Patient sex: M
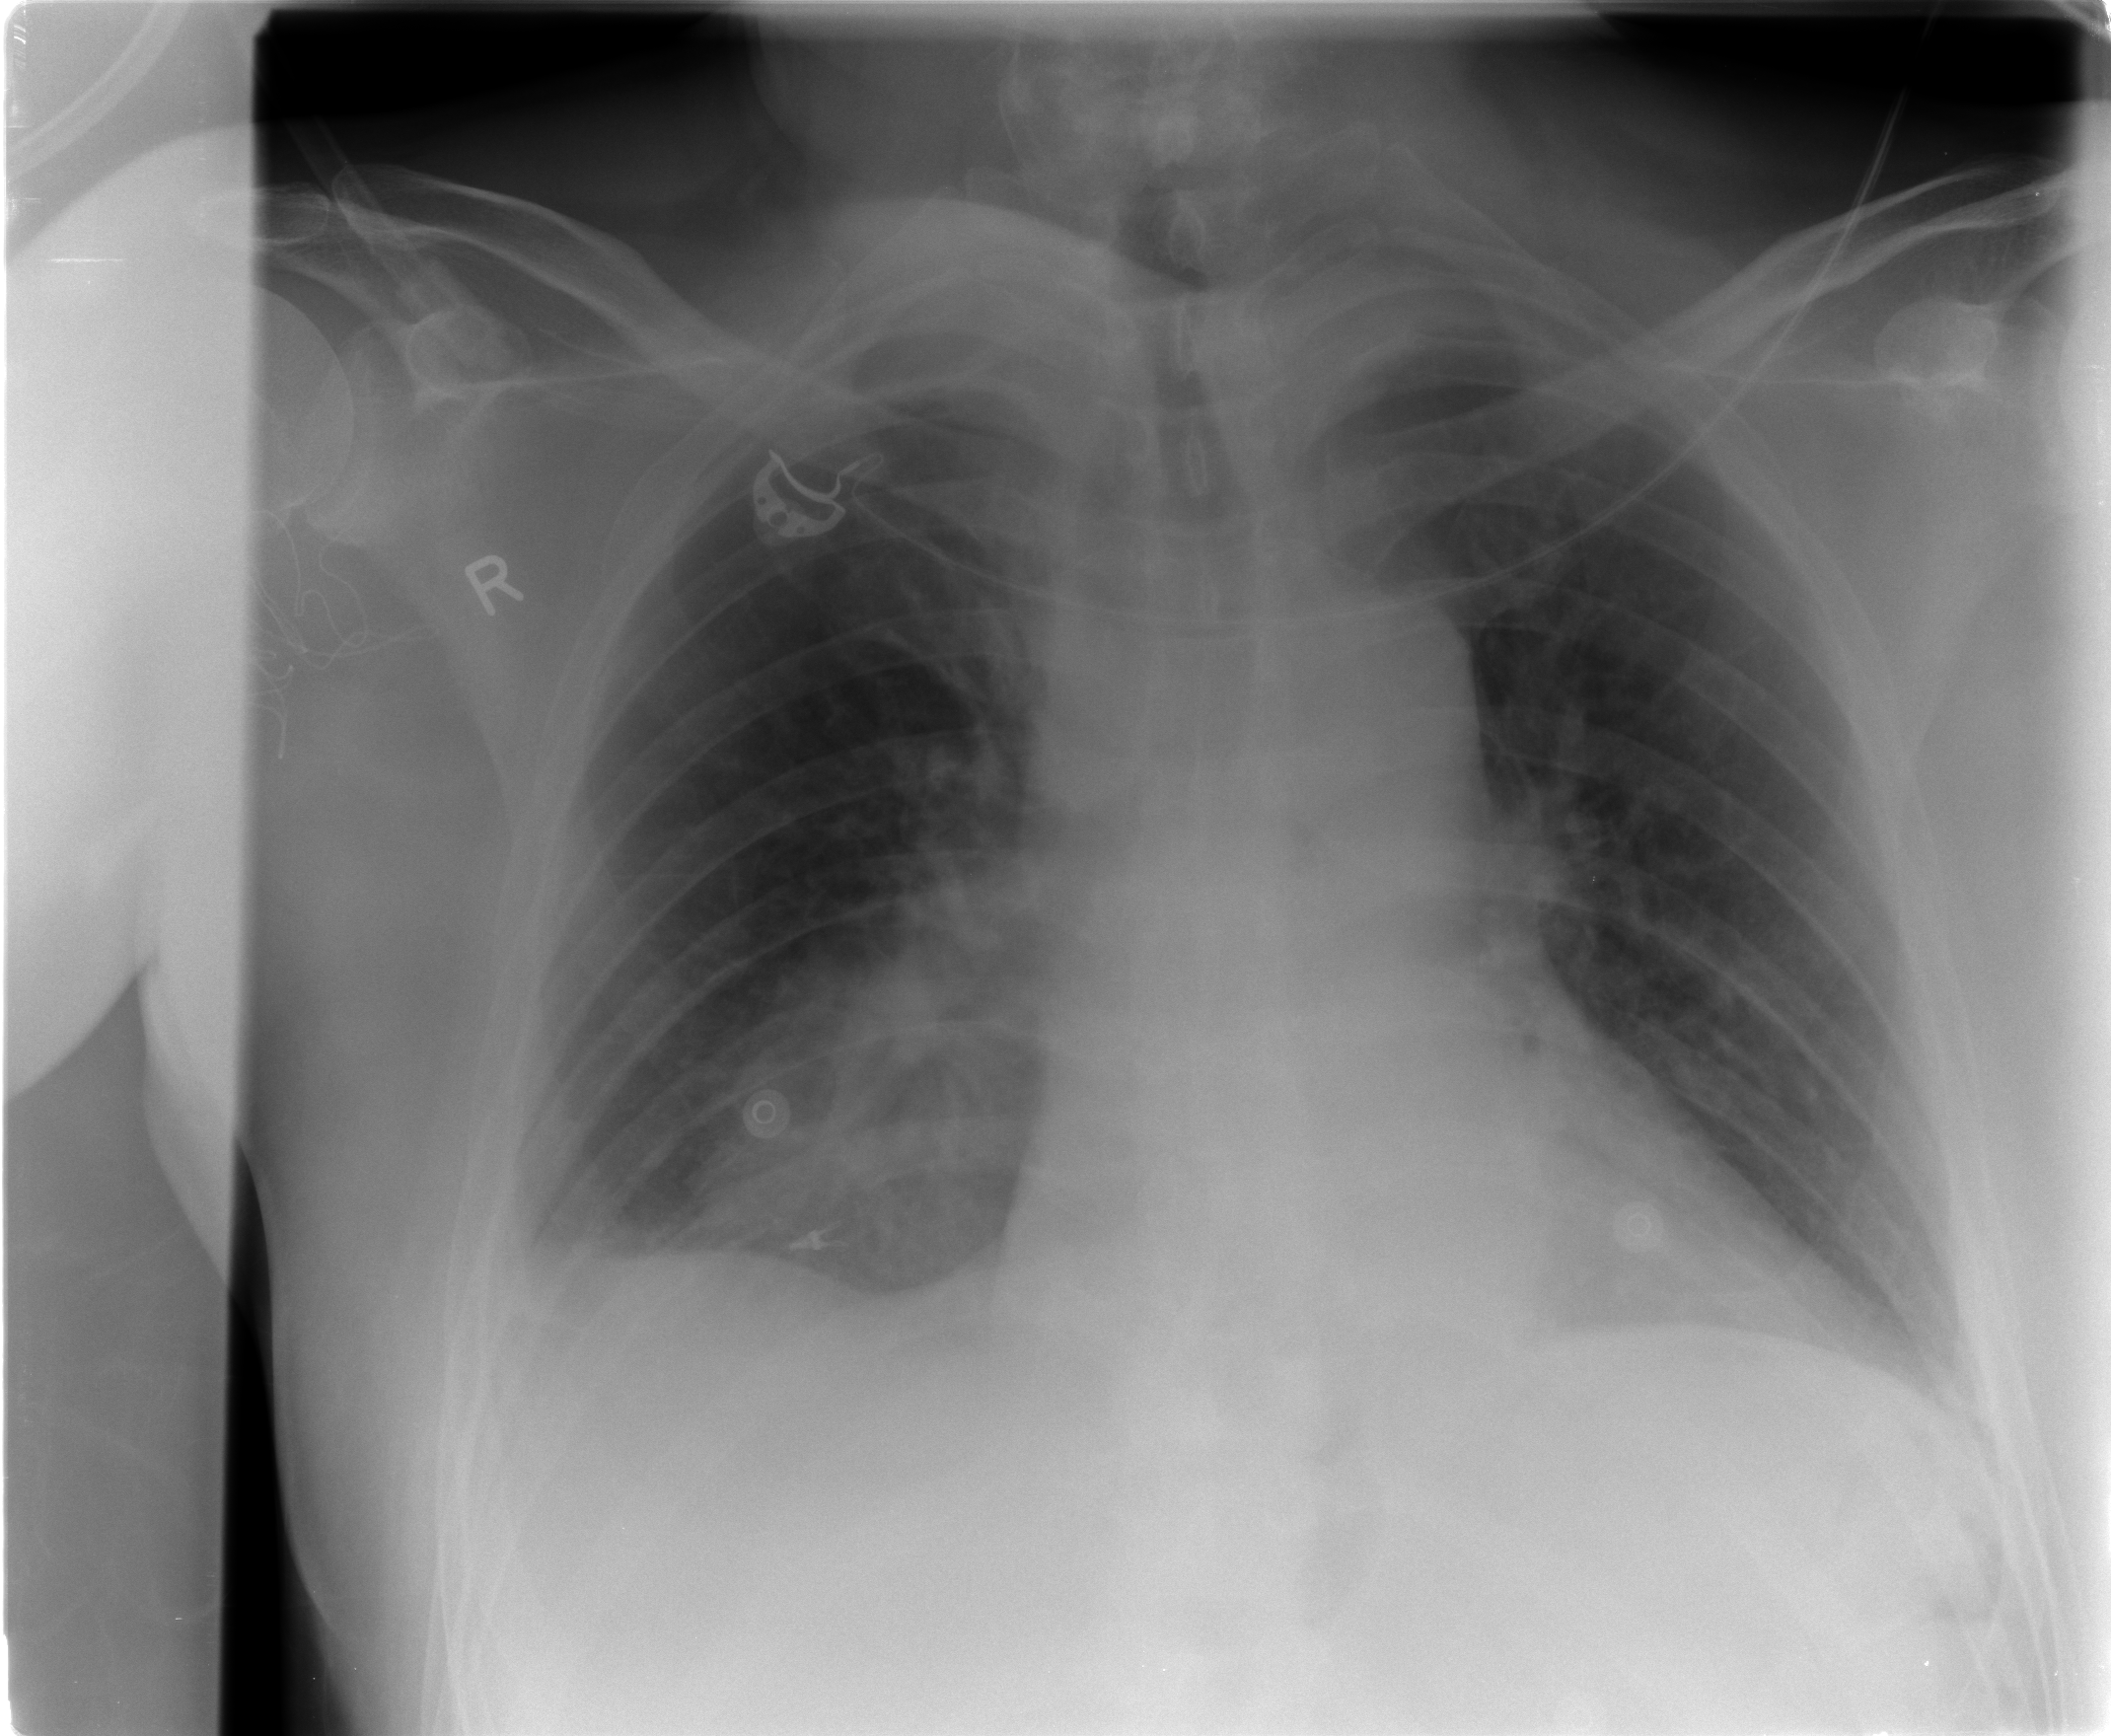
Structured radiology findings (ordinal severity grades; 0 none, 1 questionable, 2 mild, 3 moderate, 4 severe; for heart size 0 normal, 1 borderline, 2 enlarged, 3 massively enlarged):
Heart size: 2
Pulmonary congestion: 1
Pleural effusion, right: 1
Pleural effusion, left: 0
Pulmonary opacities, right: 0
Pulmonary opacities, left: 0
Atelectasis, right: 2
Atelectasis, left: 2